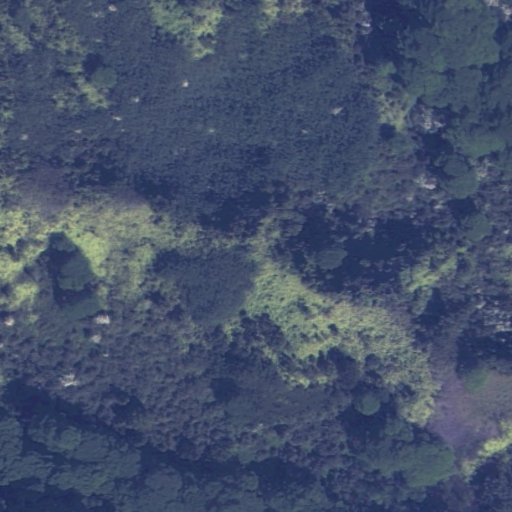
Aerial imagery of mountain in Hawaii named Pōhākiʻikiʻi containing only unknown